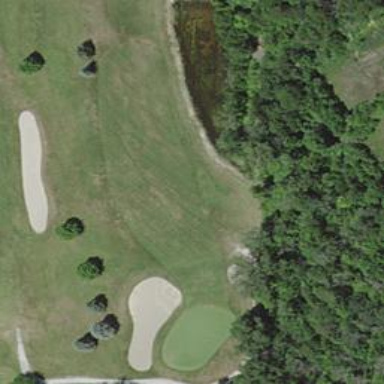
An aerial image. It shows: View of golf hole.